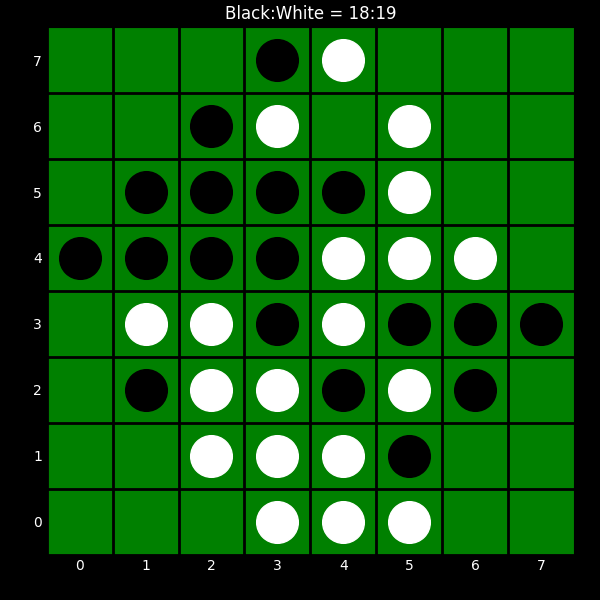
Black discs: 18
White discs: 19